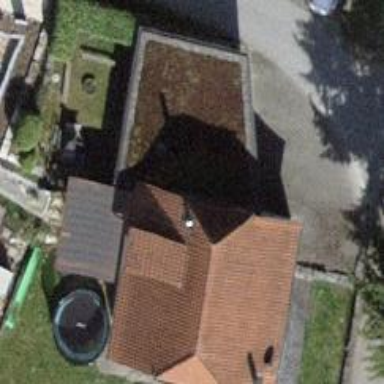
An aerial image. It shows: Garage building.